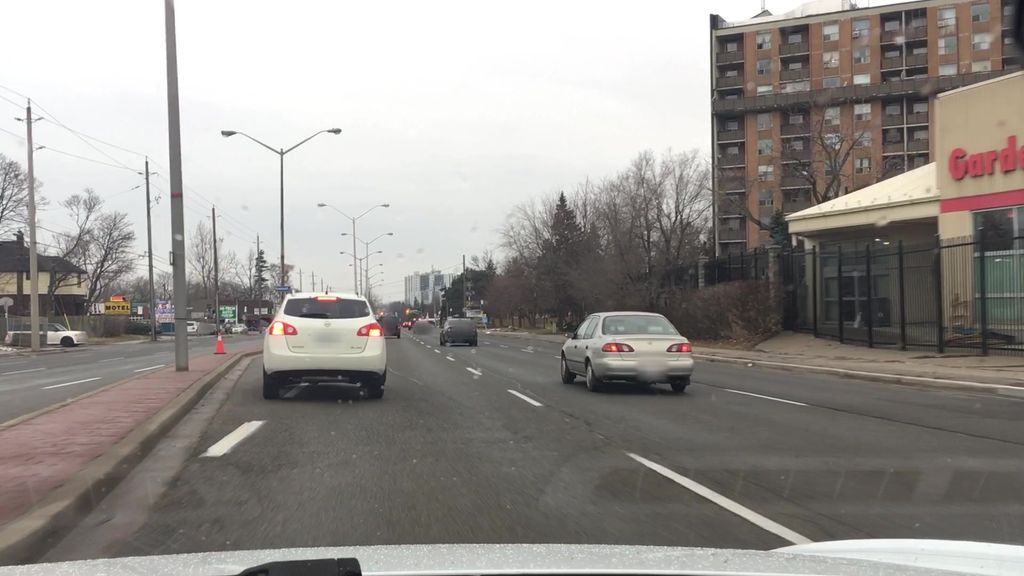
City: toronto